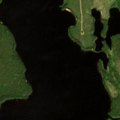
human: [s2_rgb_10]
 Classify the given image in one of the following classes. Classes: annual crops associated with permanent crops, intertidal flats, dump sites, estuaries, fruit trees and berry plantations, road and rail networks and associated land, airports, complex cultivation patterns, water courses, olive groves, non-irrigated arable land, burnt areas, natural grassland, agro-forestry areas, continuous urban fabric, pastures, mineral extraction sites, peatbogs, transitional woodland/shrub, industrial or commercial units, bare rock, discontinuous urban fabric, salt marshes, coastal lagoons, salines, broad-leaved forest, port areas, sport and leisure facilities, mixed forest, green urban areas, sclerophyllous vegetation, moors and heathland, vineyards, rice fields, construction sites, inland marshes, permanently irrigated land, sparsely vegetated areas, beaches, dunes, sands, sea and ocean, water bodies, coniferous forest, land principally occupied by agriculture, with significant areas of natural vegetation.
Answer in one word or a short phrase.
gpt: coniferous forest, water bodies